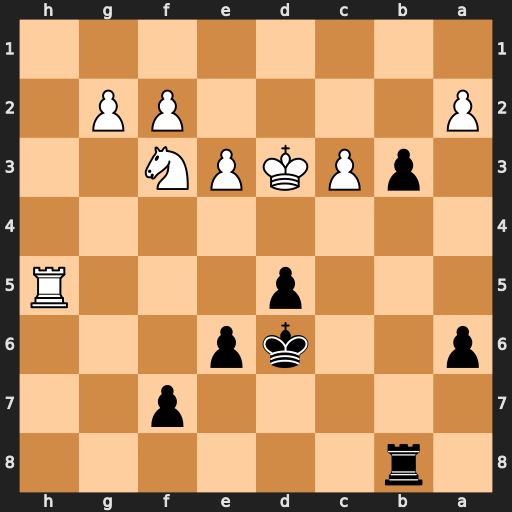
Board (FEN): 1r6/5p2/p2kp3/3p3R/8/1pPKPN2/P4PP1/8
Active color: b
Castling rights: -
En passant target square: -
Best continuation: bxa2 Rh1 Rb1